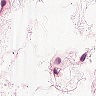
Metastatic tissue present: no